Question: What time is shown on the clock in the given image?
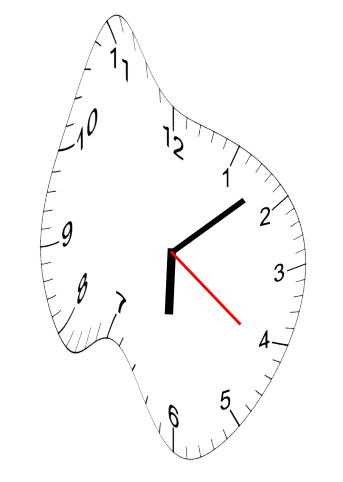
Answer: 06:08:21